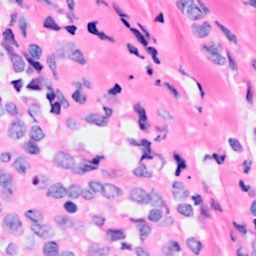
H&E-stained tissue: Breast